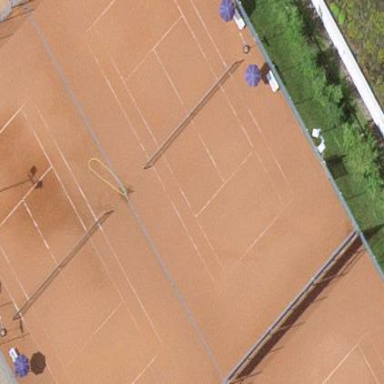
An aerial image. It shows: Tennis court on pitch designated for leisure land.